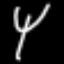
Label: fork